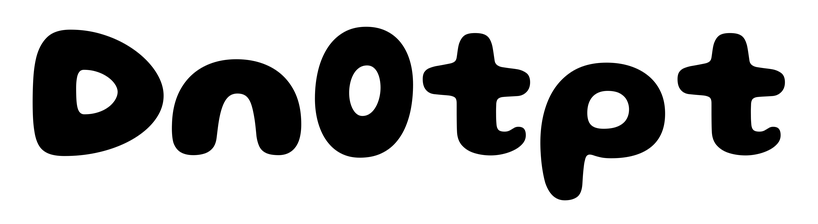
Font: Gluten_Bold